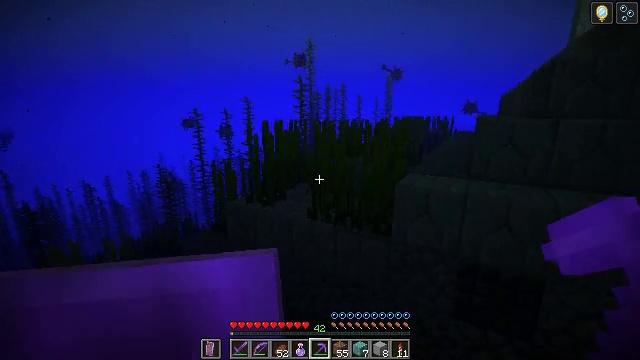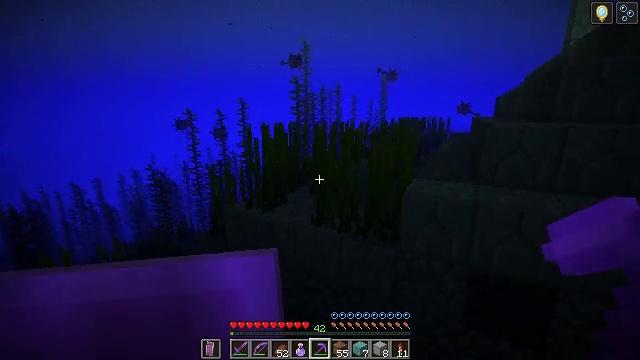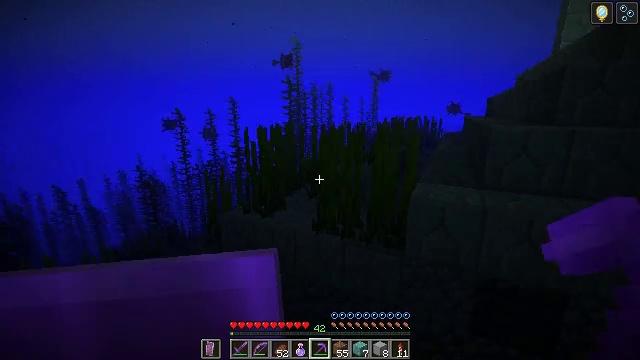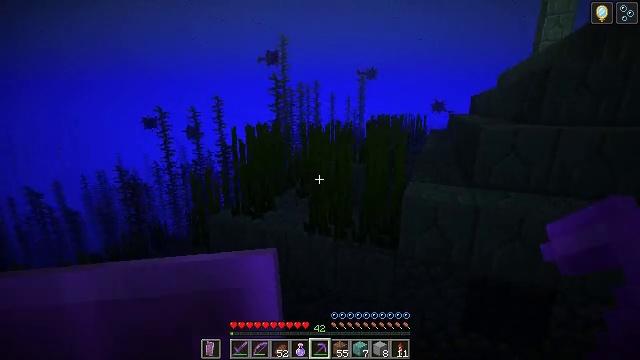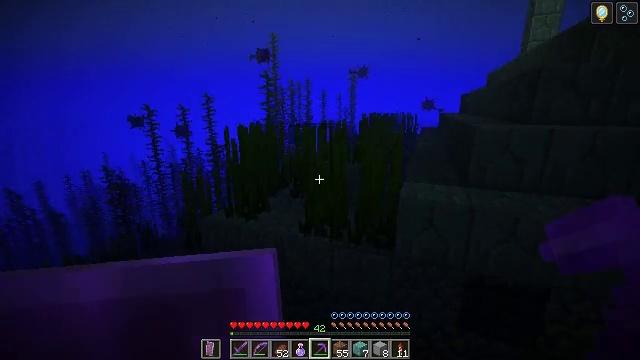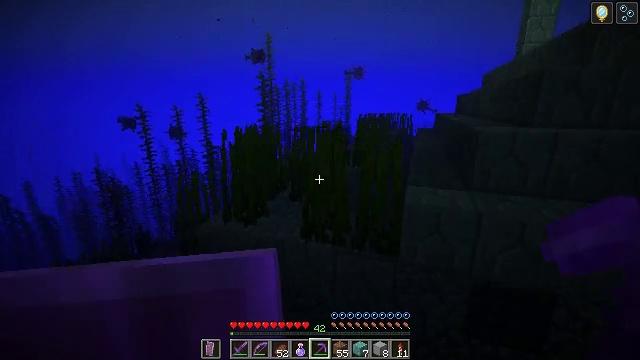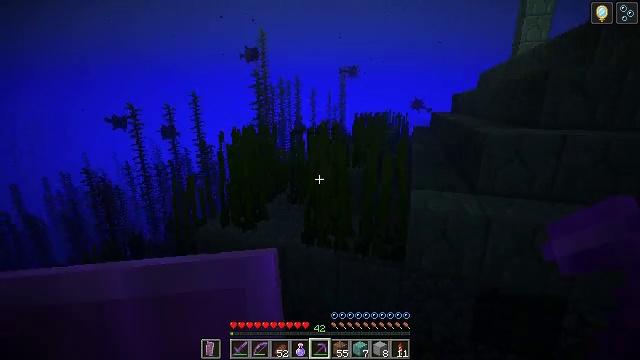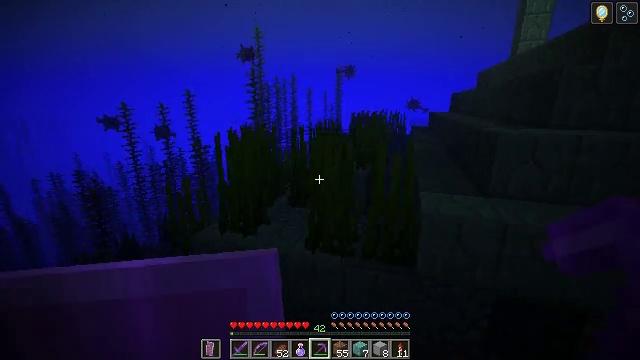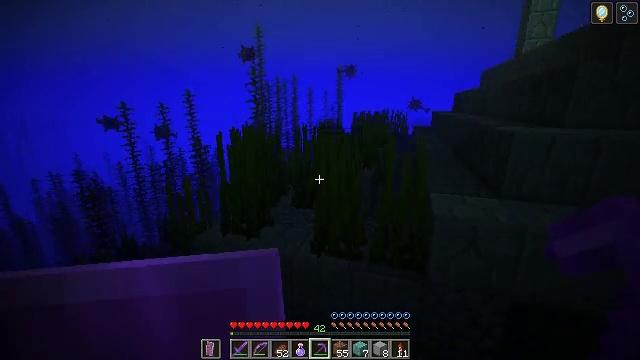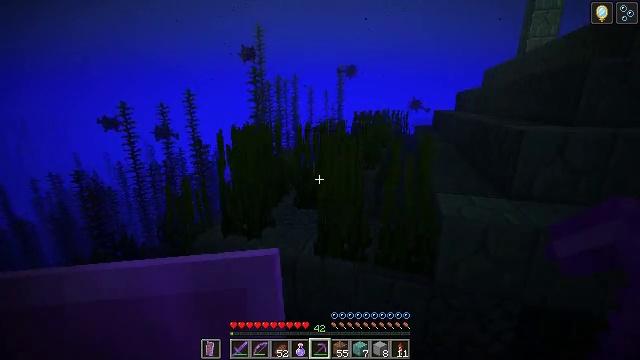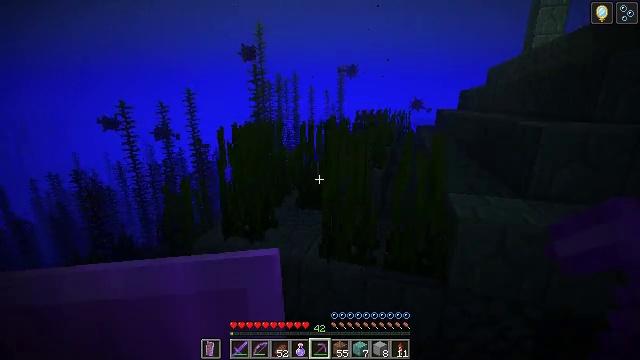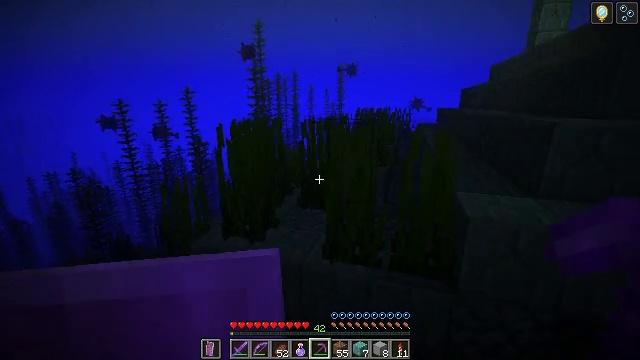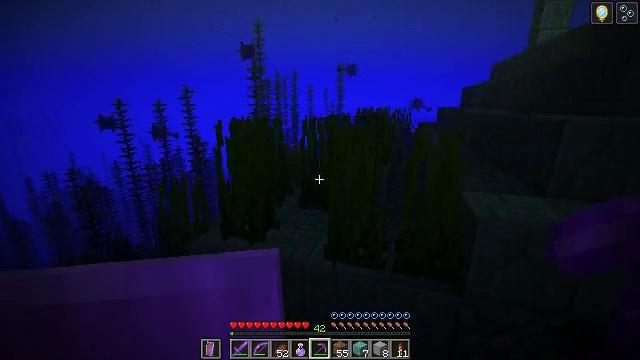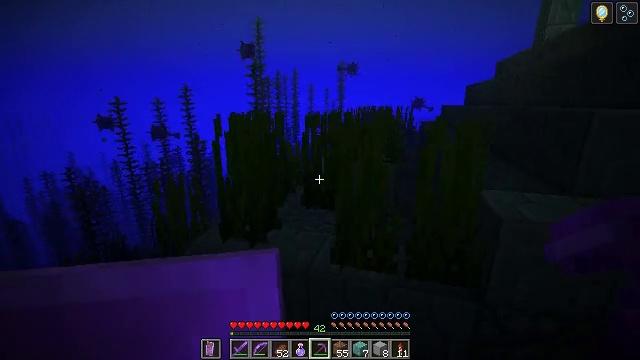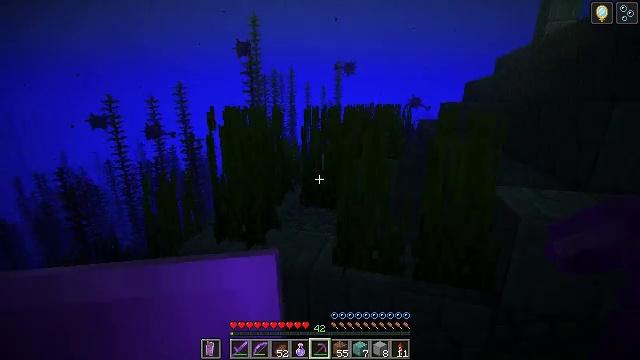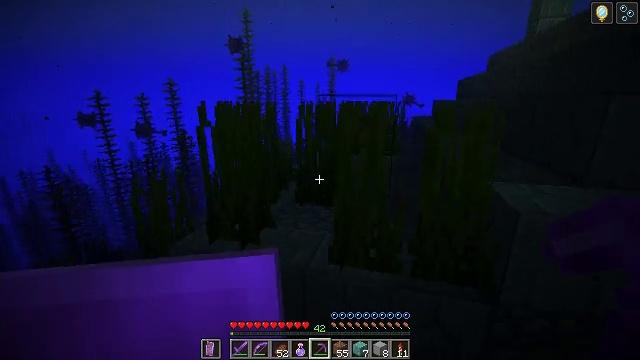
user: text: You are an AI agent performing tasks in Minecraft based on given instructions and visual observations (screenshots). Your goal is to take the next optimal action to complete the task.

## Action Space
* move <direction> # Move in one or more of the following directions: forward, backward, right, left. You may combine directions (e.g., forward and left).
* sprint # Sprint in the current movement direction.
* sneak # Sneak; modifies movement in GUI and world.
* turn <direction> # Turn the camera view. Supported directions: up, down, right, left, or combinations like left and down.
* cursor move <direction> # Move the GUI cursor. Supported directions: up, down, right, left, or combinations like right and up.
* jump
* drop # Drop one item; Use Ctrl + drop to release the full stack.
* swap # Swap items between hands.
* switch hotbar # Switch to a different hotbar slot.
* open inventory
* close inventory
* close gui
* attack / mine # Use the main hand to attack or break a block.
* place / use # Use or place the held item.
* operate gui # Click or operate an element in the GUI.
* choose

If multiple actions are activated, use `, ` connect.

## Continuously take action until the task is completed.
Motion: motion action
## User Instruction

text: Collect seagrass by hand or tool.
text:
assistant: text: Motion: move forward and move left, sprint, turn right, jump
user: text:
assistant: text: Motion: move forward, sprint, turn right, jump
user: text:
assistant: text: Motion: move forward, sprint, turn right, jump
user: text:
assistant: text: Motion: move forward, sprint, turn right, jump
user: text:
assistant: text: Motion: move forward, sprint, turn right, jump
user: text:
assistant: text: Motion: move forward, sprint, turn right
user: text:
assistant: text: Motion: move forward, sprint, turn right
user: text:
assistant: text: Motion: move forward, sprint
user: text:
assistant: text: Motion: move forward, sprint
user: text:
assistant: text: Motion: move forward, sprint
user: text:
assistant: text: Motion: move forward, sprint
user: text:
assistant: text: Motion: move forward, sprint
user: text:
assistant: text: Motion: move forward, sprint
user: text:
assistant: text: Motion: move forward, sprint
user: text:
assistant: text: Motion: move forward, sprint, turn right
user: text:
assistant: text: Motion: move forward, sprint
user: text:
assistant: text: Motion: move forward, sprint, turn right
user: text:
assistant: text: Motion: move forward, sprint
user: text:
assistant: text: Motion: move forward, sprint
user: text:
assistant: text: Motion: move forward, sprint
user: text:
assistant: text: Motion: move forward, sprint
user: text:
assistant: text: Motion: move forward, sprint
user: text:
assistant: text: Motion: move forward, sprint
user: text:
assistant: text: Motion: move forward, sprint
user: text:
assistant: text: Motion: move forward, jump
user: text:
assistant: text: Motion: move forward, sprint, jump
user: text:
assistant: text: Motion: move forward, sprint, jump
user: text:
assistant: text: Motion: move forward, sprint, turn right, jump
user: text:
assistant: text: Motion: move forward, sprint, turn right, jump
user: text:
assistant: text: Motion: move forward, sprint, turn right, jump